Question: Google Custom Search is returning this 403 error from my iPhone 7.1 app. This is the response when run in the simulator:
'''
{
"error": {
"errors": [
{
"domain": "usageLimits",
"reason": "accessNotConfigured",
"message": "Access Not Configured. Please use Google Developers Console to activate the API for your project."
}
],
"code": 403,
"message": "Access Not Configured. Please use Google Developers Console to activate the API for your project."
}
}
'''
Is there a flaw in the steps below? I'd like to establish a working CSE setup process specific to iOS apps. The screenshots at each step will hopefully help and not confuse!
1. Create a Custom Search Engine (CSE) at https://www.google.com/cse/
2. From Setup -> Basics, get the Search engine ID.
3. Test the CSE at https://developers.google.com/apis-explorer/#p/customsearch/v1/search.cse.list Set "q" to any test query terms ("foo bar") and "cx" to the Search engine ID in step 2. Press "Execute" and receive your search results. They work. Google also provides this URL which we'll re-use in Xcode in step 8.
4. To get ourselves a key for ID and billing purposes, create a new project at https://console.developers.google.com/
5. Under APIs & auth -> APIs -> Enable "Custom Search API." No other APIs are enabled.
6. Under APIs & auth -> Credentials -> Create a new iOS key. Note: I also tried a browser key and the search result returned "Error 400: Invalid Value." I returned to the iOS key since I'm on iOS and the error seemed less severe.
7. Add to this key your bundle identifier from Xcode.
8. In Xcode make your GET request to the URL in step 3. Replace {YOUR_API_KEY} with the key from your credentials in steps 6-7.

NSData *response contains the error 403 shown above. Thanks for any thoughts on what's wrong!
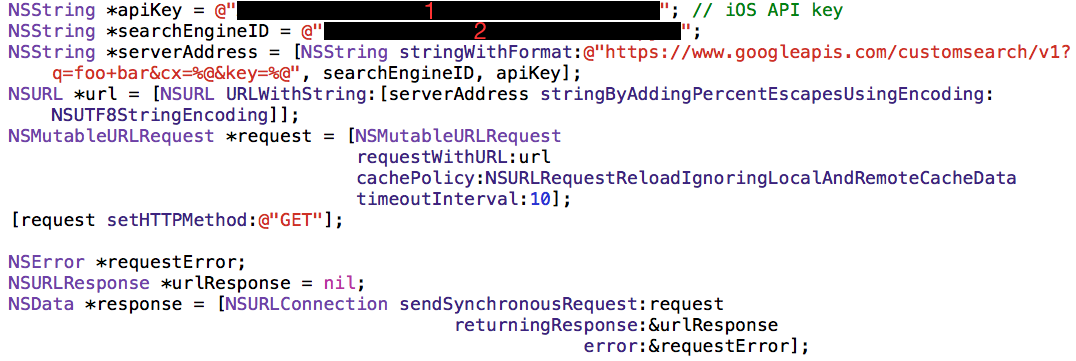
Answer: It was missing the header field .
'''
NSString *bundleID = @"com.yourCompany.yourApp";
//...define request as above
[request setHTTPMethod:@"GET"];
[request setValue:bundleID forHTTPHeaderField:@"X-Ios-Bundle-Identifier"];
'''